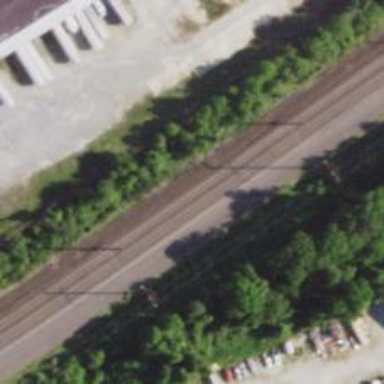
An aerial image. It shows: Railway with electrified contact lines.